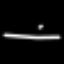
Label: line